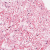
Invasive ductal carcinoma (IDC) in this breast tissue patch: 0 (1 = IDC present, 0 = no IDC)